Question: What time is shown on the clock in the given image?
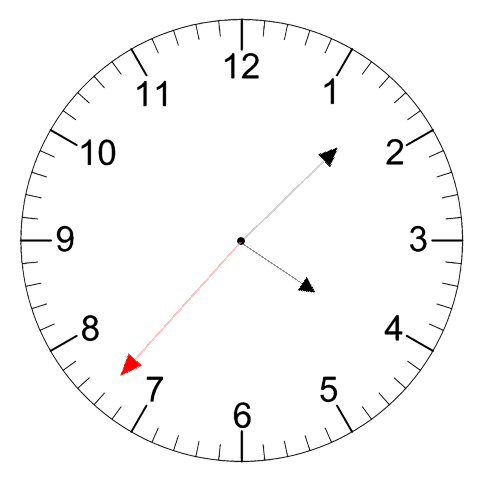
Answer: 04:07:37